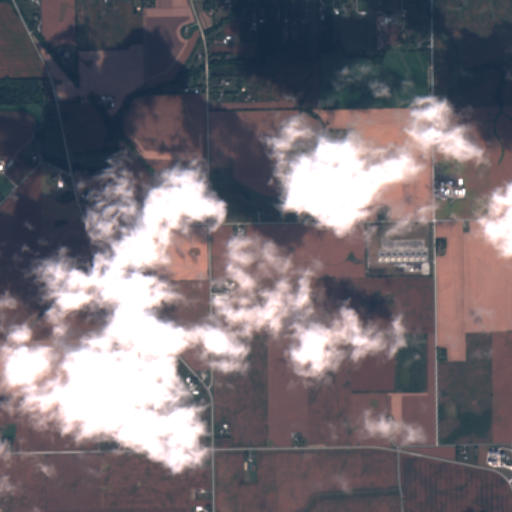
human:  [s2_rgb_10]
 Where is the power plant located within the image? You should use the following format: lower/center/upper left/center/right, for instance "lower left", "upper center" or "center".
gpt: The power plant is located in the center right of the image.
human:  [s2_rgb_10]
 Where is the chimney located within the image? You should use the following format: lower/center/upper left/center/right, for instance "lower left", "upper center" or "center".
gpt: The chimney is located in the center right of the image.
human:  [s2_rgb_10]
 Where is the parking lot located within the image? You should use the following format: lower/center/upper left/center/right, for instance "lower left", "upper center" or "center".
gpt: There is no parking lot in the image.